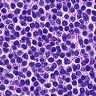
Metastatic tissue present: no